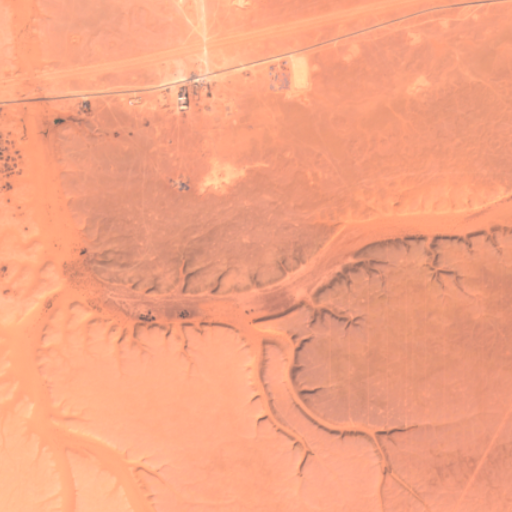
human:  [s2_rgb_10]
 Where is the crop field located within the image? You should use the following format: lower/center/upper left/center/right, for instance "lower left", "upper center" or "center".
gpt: The crop field is located in the center left of the image.
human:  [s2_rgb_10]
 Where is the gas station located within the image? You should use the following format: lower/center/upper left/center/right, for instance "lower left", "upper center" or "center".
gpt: The gas station is located in the upper center of the image.
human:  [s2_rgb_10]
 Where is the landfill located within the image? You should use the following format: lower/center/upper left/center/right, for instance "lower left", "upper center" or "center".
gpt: There is no landfill in the image.